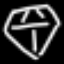
Label: diamond